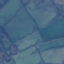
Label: Pasture